Question:
'''
FlatButton(
child: Text('ORDER NOW'),
onPressed: () {
Provider.of<Orders>(context, listen: false).addOrder(
cart.items.values.toList(),
cart.totalAmount,
);
cart.clear();
},
textcolor: Theme.of(context).primaryColor,
'''
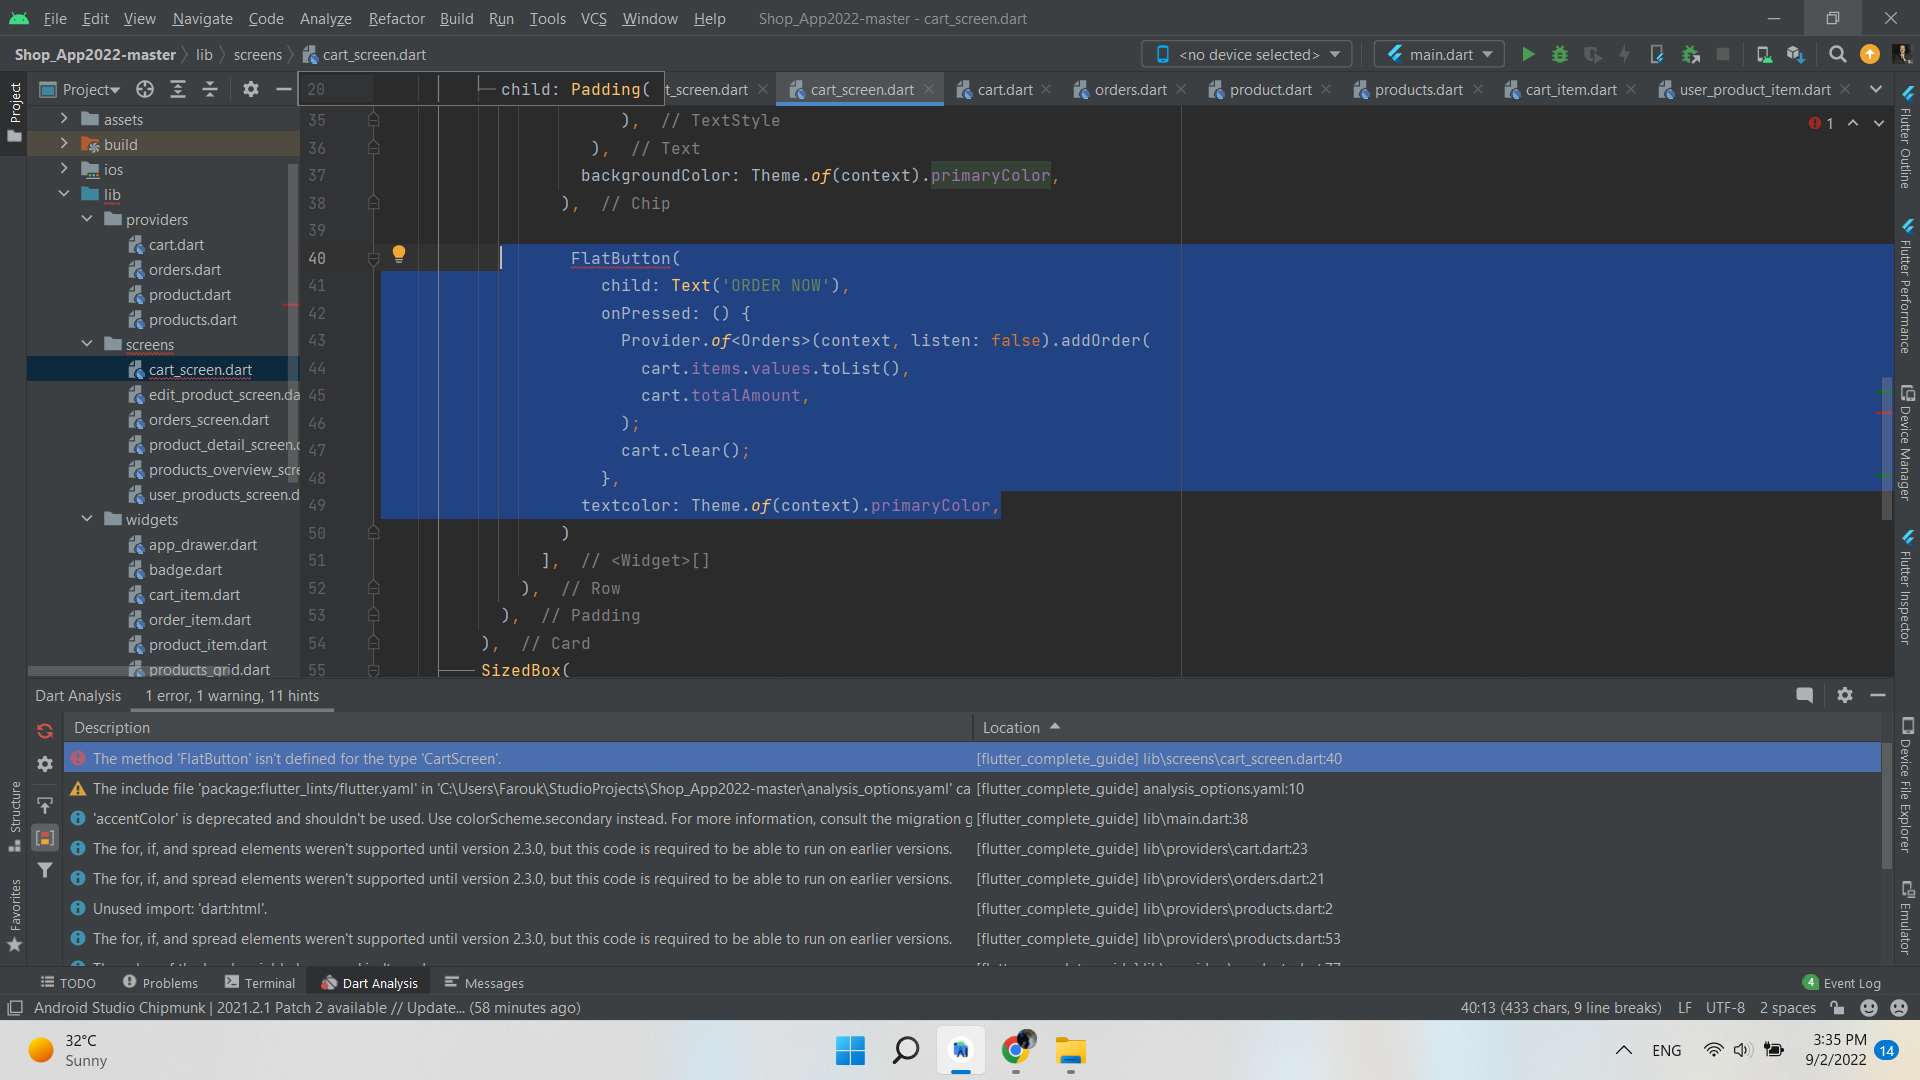
Answer: You can check <URL>
<URL>
To have the same visual look
'''
final ButtonStyle flatButtonStyle = TextButton.styleFrom(
foregroundColor: Colors.black87,
minimumSize: Size(88, 36),
padding: EdgeInsets.symmetric(horizontal: 16.0),
shape: const RoundedRectangleBorder(
borderRadius: BorderRadius.all(Radius.circular(2.0)),
),
);
TextButton(
style: flatButtonStyle,
onPressed: () { },
child: Text('Looks like a FlatButton'),
)
'''
You can find more about <URL>